Question: I am using GoogleMaps SDK in my iOS application. I have implemented custom info window for GoogleMaps and calling it my ViewController as,
'''
func mapView(mapView: GMSMapView!, markerInfoContents marker: GMSMarker!) -> UIView! {
var calloutView:CalloutView = NSBundle.mainBundle().loadNibNamed("CalloutView", owner: self, options: nil)[0] as! CalloutView
views!.detailDisclosure.addTarget(self, action: "detailDisclosureButton_Clicked:", forControlEvents: UIControlEvents.TouchUpInside)
views.labelText.text = "ABC Text"
return views
}
'''
And getting output as below

Info window overlapping and showing bottom edges as below. Also button on info window not getting clicked. Please help for the same.
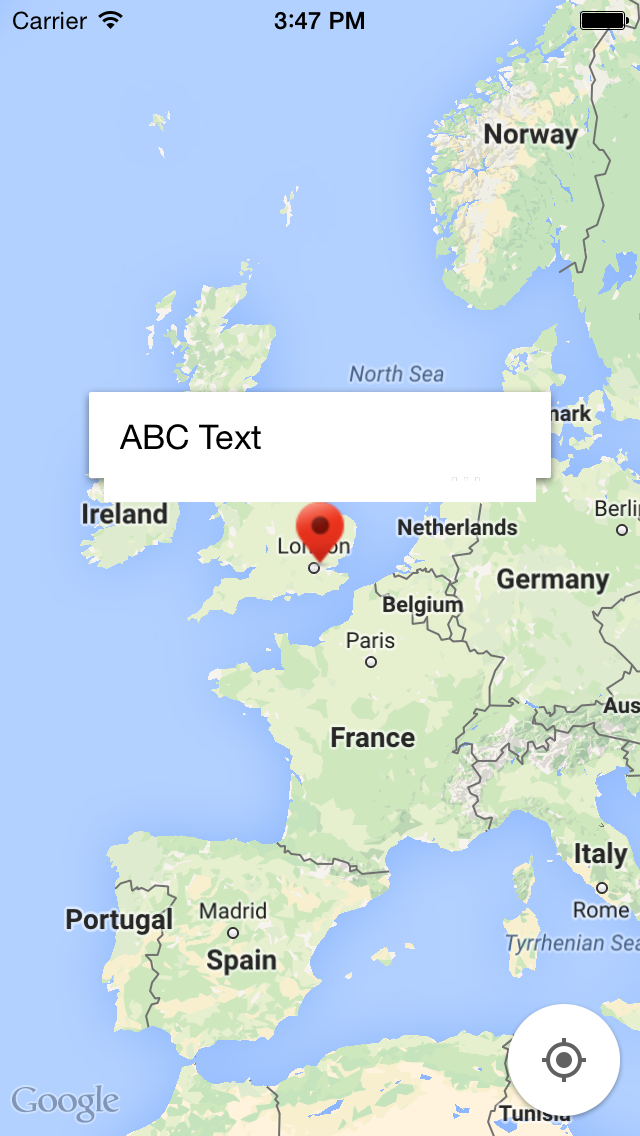
Answer: With my experience, '- mapView:markerInfoContents:' have some problems. In my case, I ended up using <URL> instead. In this case, you have to draw balloon image by yourself, like this:

> Also button on info window not getting clicked.
As <URL>, markerInfoWindow is rendered as an image, but not true 'UIView'.
> The info window is rendered as an image each time it is displayed on the map. This means that any changes to its properties while it is active will not be immediately visible. The contents of the info window will be refreshed the next time that it is displayed.
It does not receive any UI events. So, sad to say, any 'UIControl's on markerInfoWindow is useless. The only supported way is to use <URL> delegate method, that means, you define multiple clickable areas on the info window.